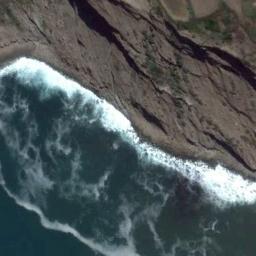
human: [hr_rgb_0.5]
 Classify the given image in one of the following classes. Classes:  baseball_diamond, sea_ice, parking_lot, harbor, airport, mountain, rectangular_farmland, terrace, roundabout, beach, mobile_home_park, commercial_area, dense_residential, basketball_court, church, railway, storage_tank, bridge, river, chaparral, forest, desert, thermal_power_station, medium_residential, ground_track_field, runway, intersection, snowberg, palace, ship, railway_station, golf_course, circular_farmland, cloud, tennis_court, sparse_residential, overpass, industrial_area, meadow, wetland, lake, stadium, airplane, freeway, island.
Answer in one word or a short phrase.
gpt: beach